如图，Rt$\triangle ACB$中，$\angle ACB=90^\circ$，$AC=BC$，$E$点为射线$CB$上一动点，连接$AE$，作$AF \perp AE$且$AF=AE$。

(1) 如图1，过$F$点作$FD \perp AC$交$AC$于$D$点，求证：$EC+CD=DF$；

(2) 如图2，连接$BF$交$AC$于$G$点，若 $\frac{AG}{CG}=3$，求证：$E$点为$BC$中点；

(3) 当$E$点在射线$CB$上，连接$BF$与直线$AC$交于$G$点，若 $\frac{BC}{BE}=\frac{5}{2}$，则 $\frac{AG}{CG}=$ \_\_\_\_\_\_（直接写出结果）。
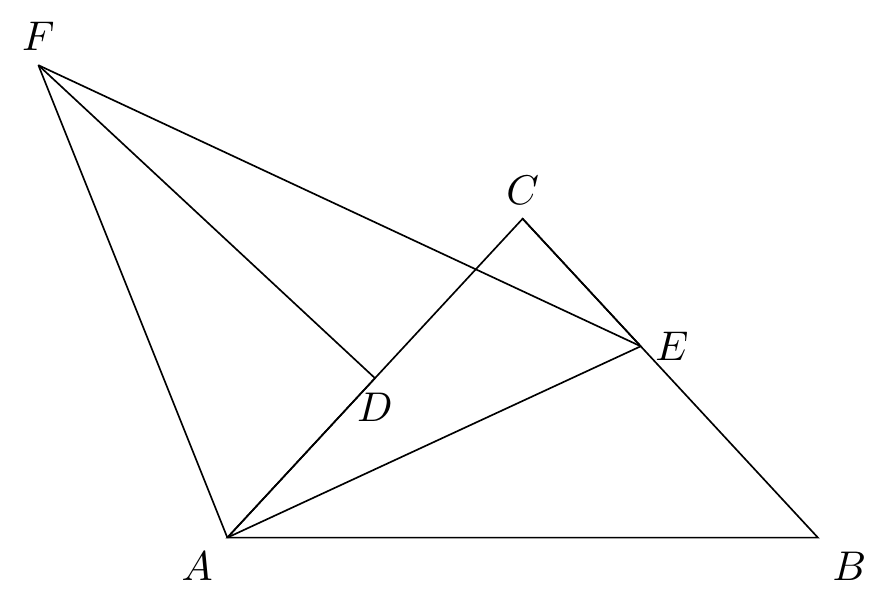
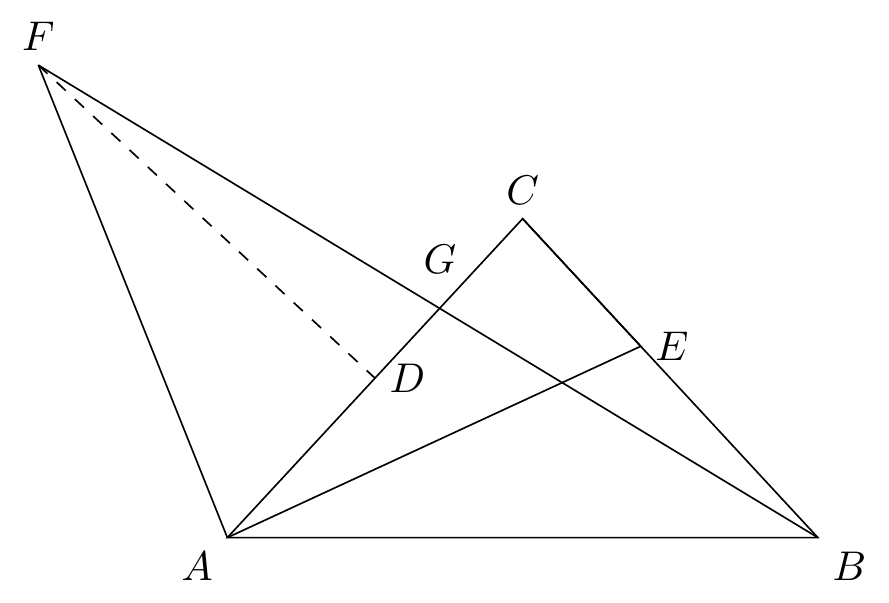
【解答】
（1）证明：$\because \angle FAD + \angle CAE = 90^\circ$，$\angle FAD + \angle AFD = 90^\circ$，

$\therefore \angle CAE = \angle F$，

在 $\triangle ADF$ 和 $\triangle ECA$ 中，

$$
\begin{cases}
\angle ADF = \angle ECA  \\
\angle DFA = \angle CAE \\
AF = AE
\end{cases}
$$

$\therefore \triangle ADF \cong \triangle ECA(\text{AAS})$，

$\therefore AD = AC,FD$，$FD = CD = AC$，

$\therefore CE + CD = AD + CD = AC = FD $，

即：$EC + CD = DF$；

（2）证明：如图2，过$F$点作$FD \perp AC$交$AC$于$D$点，

$\therefore \triangle ADF \cong \triangle ECA$，

$\therefore FD = AC = BC$，

在$\triangle FDG$和$\triangle BCG$中，

$$
\begin{cases}
\angle FGD = \angle BGC \\
\angle FDG = \angle BCG = 90^\circ \\
FD = BC
\end{cases}
$$

$\therefore \triangle FDG \cong \triangle BCG(\text{AAS})$，

$\therefore DG = CG$，

$\because \dfrac{AG}{CG} = 3$，

$\therefore \dfrac{AD}{CG} = 2$，

$\therefore \dfrac{AD}{AC} = \dfrac{1}{2}$，

$\because AG = CE$，$AC = BC$，

$\therefore \dfrac{CE}{BC} = \dfrac{1}{2}$，

$\therefore E$点为$BC$中点；

\begin{tikzpicture}[scale=2]
% Coordinates
\coordinate (A) at (0,0);
\coordinate (B) at (2.5,0);
\coordinate (C) at (1.25,1.35);
\coordinate (D) at ($(A)!0.5!(C)$);
\coordinate (G) at (0.9,1.3);
\coordinate (E) at ($(B)!0.6!(C)$);
\coordinate (F) at (-0.8,2);

% Draw lines
\draw (A) -- (B) -- (C) -- cycle;
\draw (F) -- (A);
\draw (F) -- (B);
\draw (C) -- (E);
\draw (A) -- (E);
\draw[dashed] (F) -- (D);

% Labels
\node[above] at (F) {$F$};
\node[below left] at (A) {$A$};
\node[below right] at (B) {$B$};
\node[above] at (C) {$C$};
\node[below] at (G) {$G$};
\node[right] at (E) {$E$};
\node[below] at (D) {$D$};

\end{tikzpicture}

（3）过$F$作$FD \perp AG$的延长线交于点$D$，如

$\because \dfrac{BC}{BE} = \dfrac{5}{2}$，$BC = AC$，$CE = CB + BE$，

$\therefore \dfrac{AC}{CE} = \dfrac{5}{7}$，

由（1）（2）知：$\triangle ADF \cong \triangle ECA$，$\triangle GDF \cong \triangle GCB$，

$\therefore CG = GD$，$AD = CE$，

$\therefore \dfrac{AC}{AD} = \dfrac{5}{7}$，

$\therefore \dfrac{AC}{CD} = \dfrac{5}{2}$，

$\therefore \dfrac{AC}{\frac{1}{2}CD} = \dfrac{AC}{CG} = \dfrac{10}{2}$，

$\therefore \dfrac{AG}{CG} = \dfrac{12}{2}  =  6$。

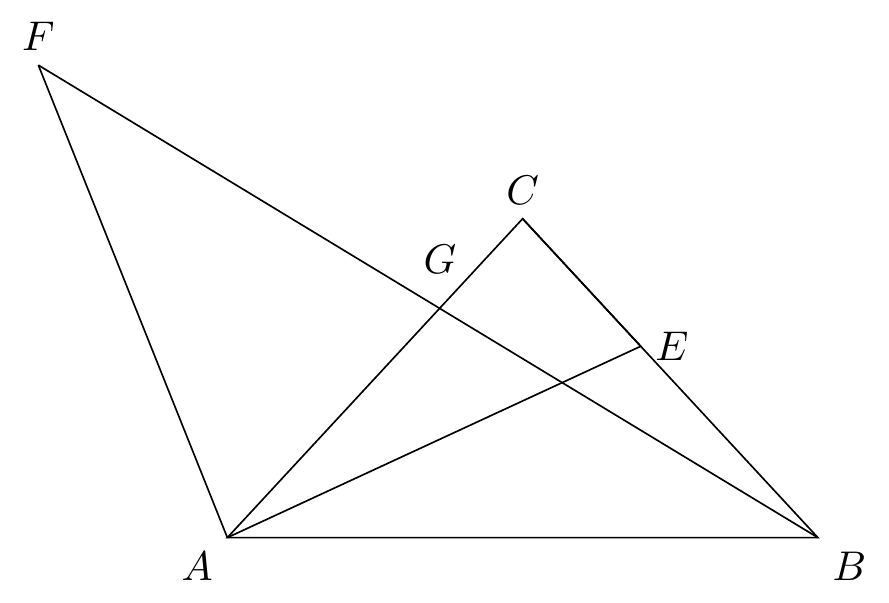
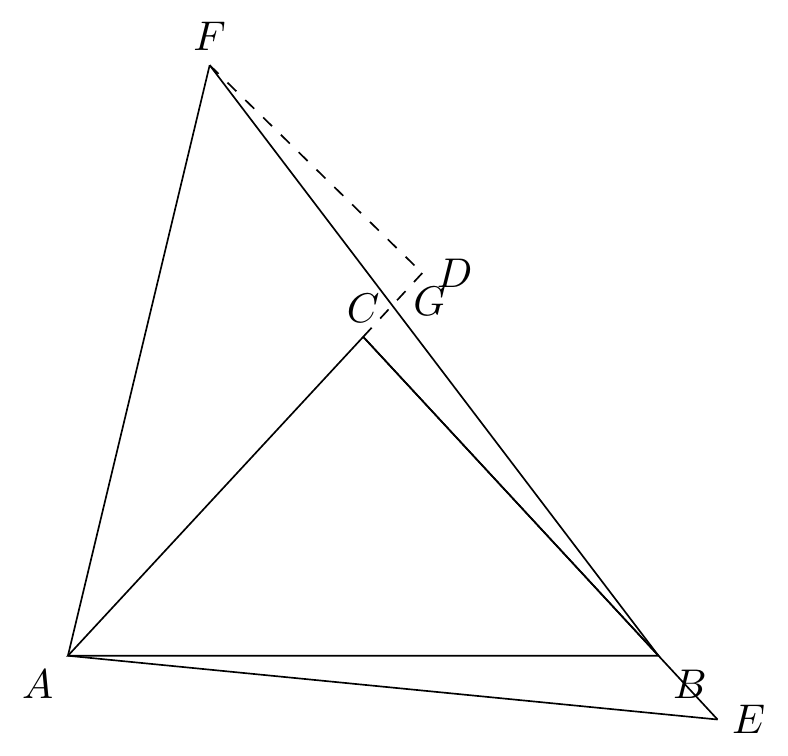